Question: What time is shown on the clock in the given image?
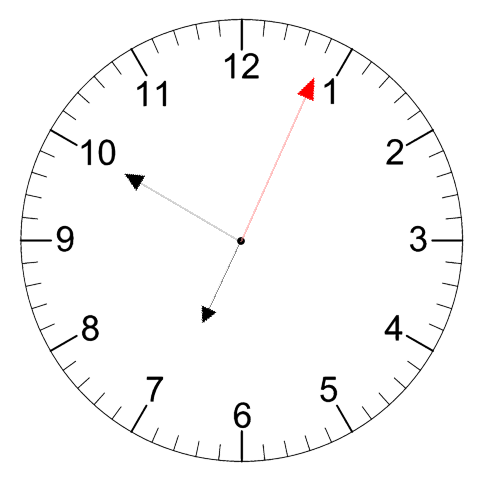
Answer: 06:50:04